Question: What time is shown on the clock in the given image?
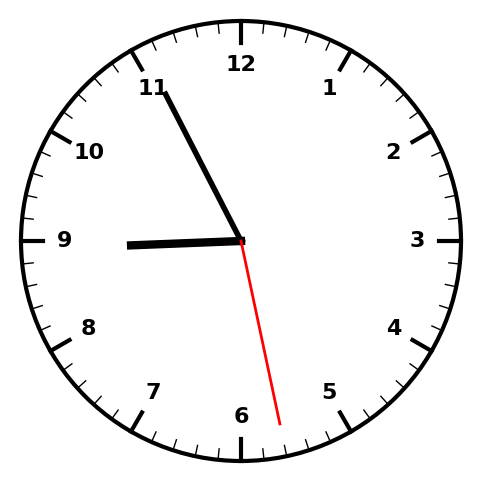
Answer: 08:55:28